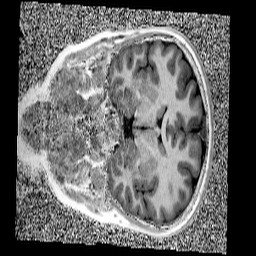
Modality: UNIT1
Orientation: coronal
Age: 10
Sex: female
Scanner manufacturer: siemens
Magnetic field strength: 3 T
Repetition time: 4 s
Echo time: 0.00299 s